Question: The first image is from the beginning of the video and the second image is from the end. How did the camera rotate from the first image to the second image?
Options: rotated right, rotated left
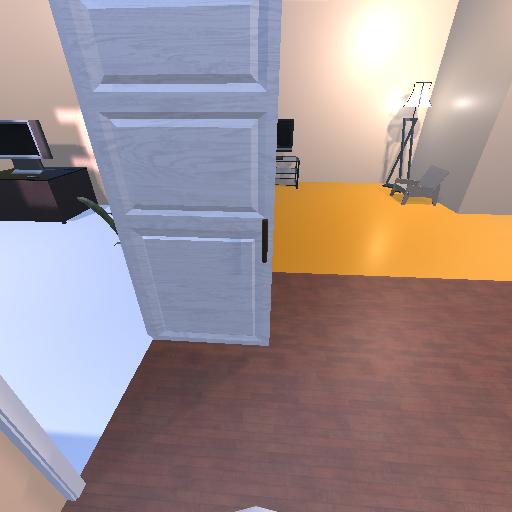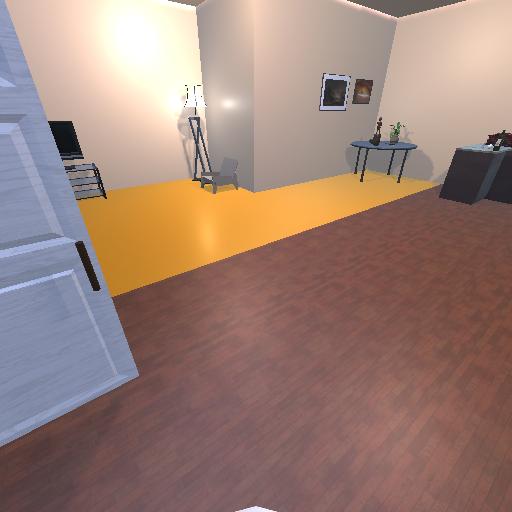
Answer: rotated right